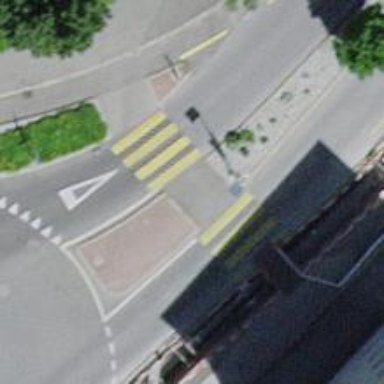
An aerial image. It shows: Marked footway with asphalt surface. The crossing includes pedestrian island.